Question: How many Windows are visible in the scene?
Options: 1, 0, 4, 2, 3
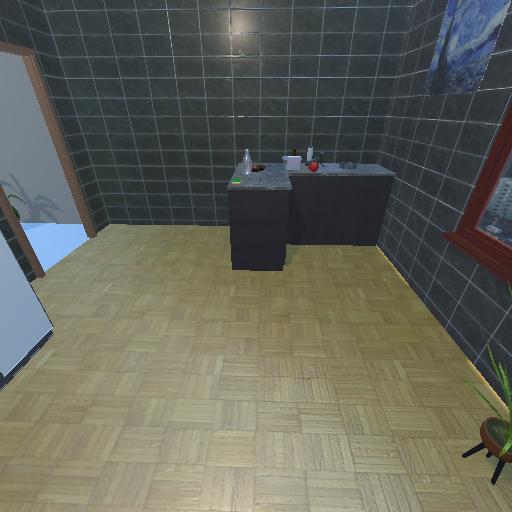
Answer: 1